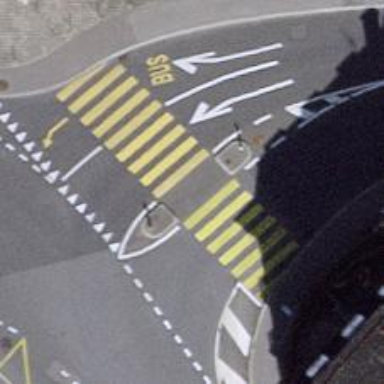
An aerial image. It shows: Uncontrolled crossing with pedestrian island.